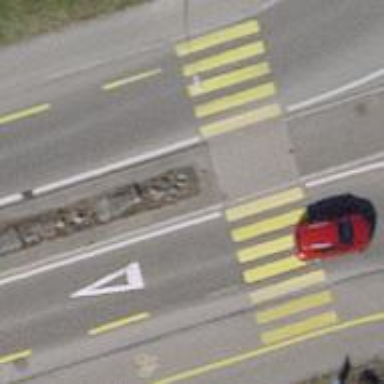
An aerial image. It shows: Footway with asphalt surface and zebra crossing.